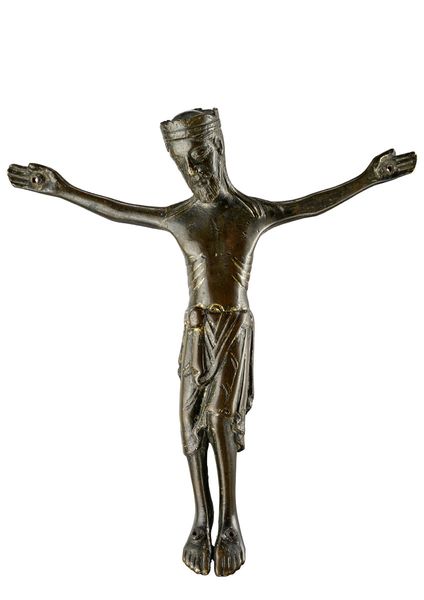
Titel: Gekreuzigter von einem Altar- oder Vortragekreuz
Standort: Hamburg
Institution: Museum für Kunst und Gewerbe Hamburg
Schlagwörter: bronze, reste, vergoldet, kunst, korpus, kreuze, christus, kruzifix, kleinplastiken, kleinkunst, vergoldung, kruzifixus, bildwerk, mittelalterliche, altargerät, altarteile